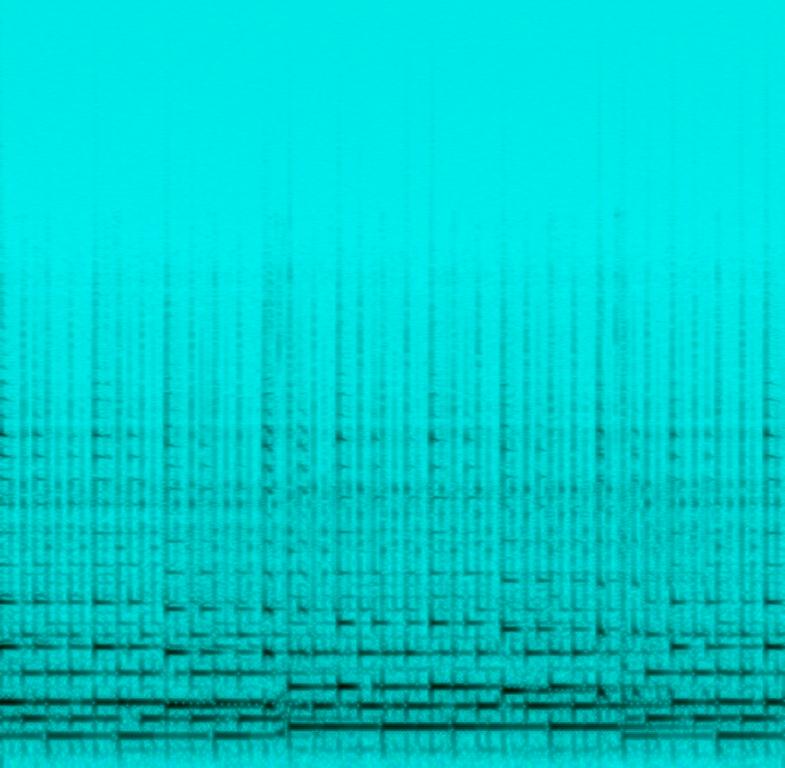
An e-guitar is playing a single note of a chord creating an arpeggio with an echo/delay-effect. The whole composition sounds soothing and relaxing. This may be relaxing in your room with headphones.